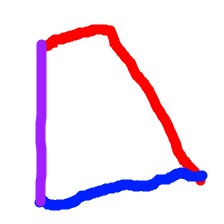
Shape: trapezoid